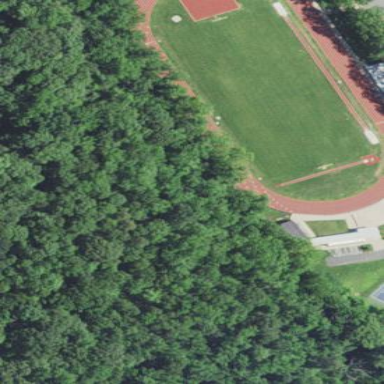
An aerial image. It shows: Track in leisure land.